Question: What is Top styling item?
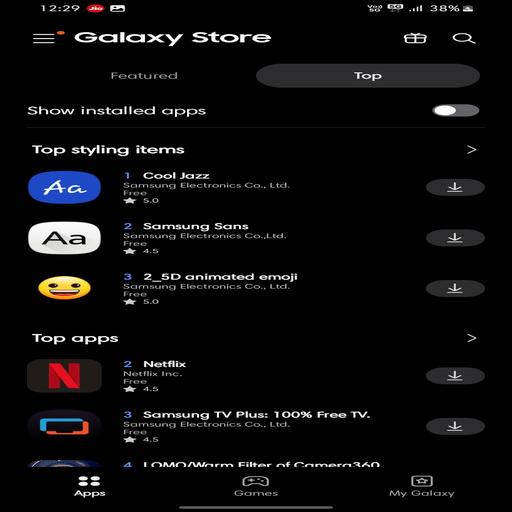
Answer: Cool Jazz